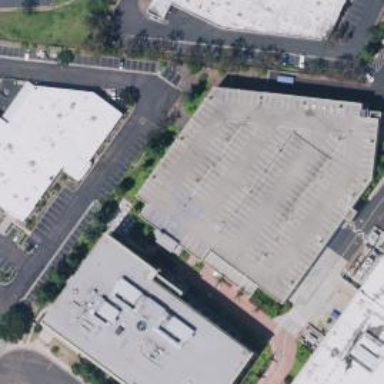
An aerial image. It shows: Industrial building.